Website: home-depot
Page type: account-dashboard
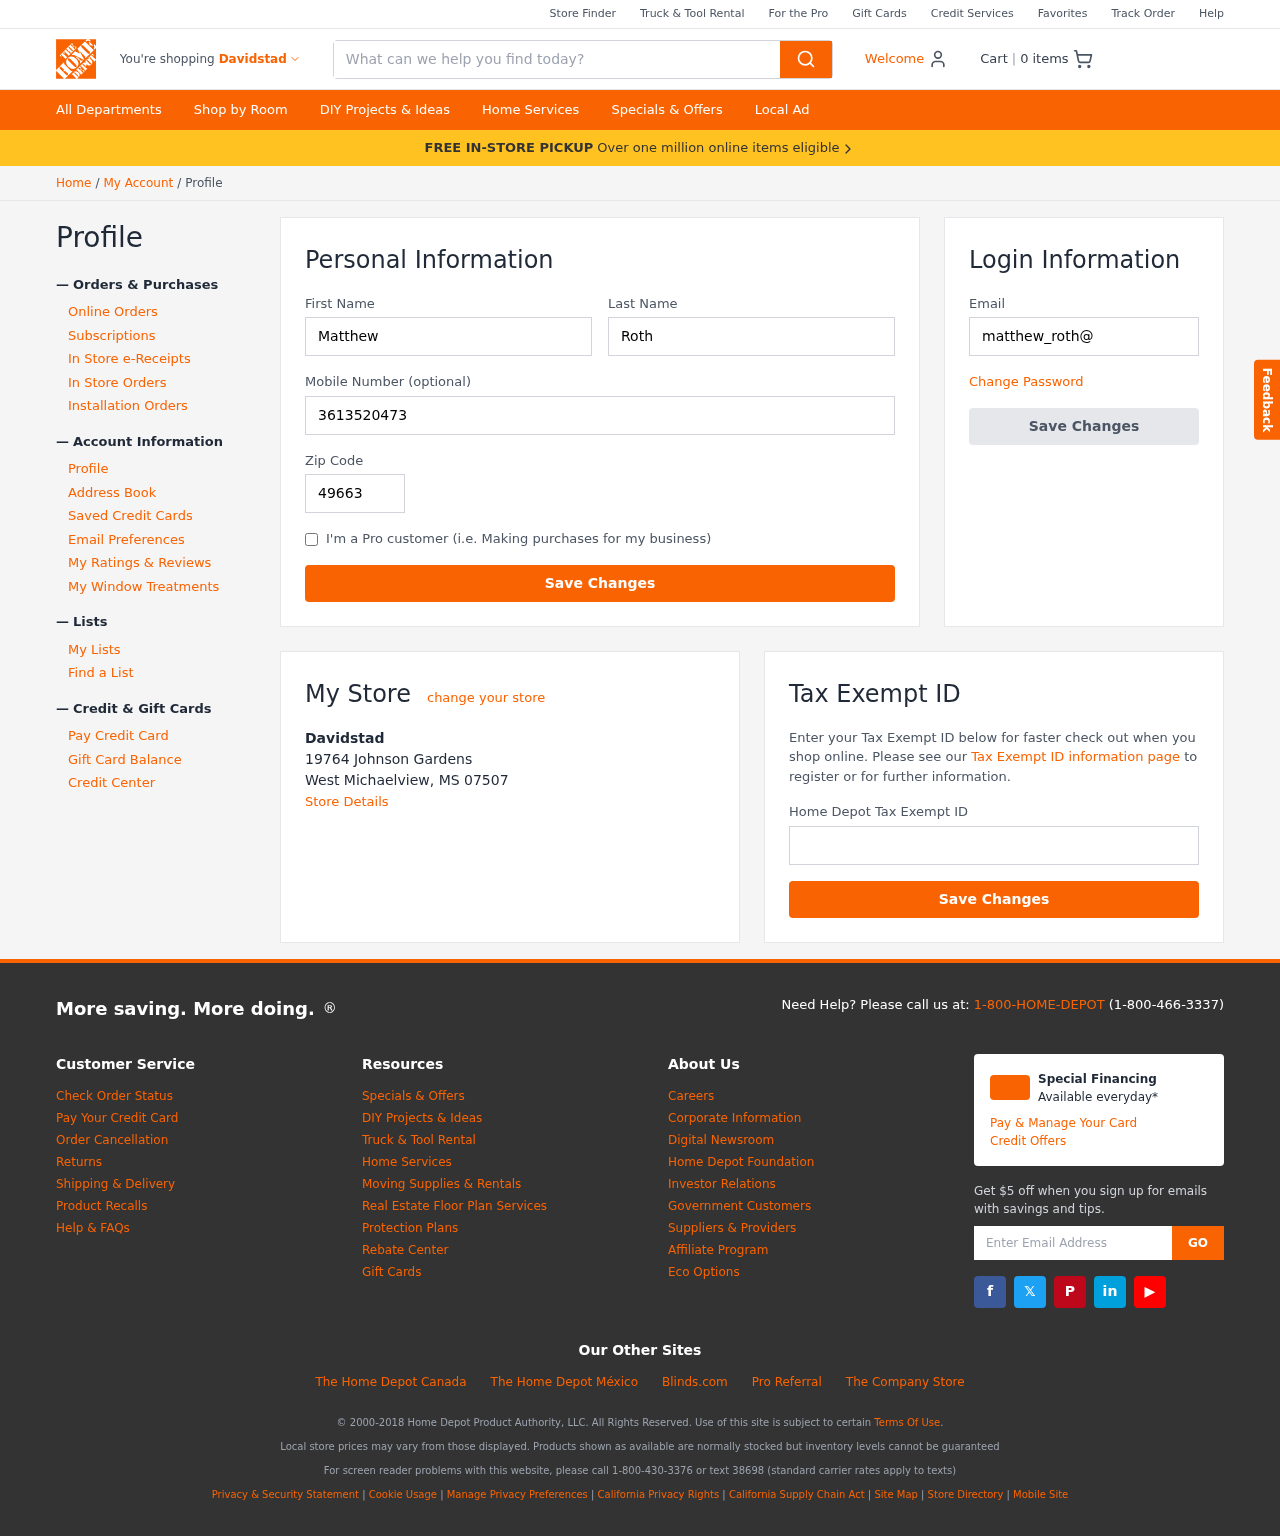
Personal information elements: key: PII_CITY
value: Davidstad
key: PII_EMAIL
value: matthew_roth@hotmail.com
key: PII_FIRSTNAME
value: Matthew
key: PII_LASTNAME
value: Roth
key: PII_LOCATION1_CITY_STATE_ZIP
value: West Michaelview, MS 07507
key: PII_LOCATION1_NAME
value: Davidstad
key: PII_LOCATION1_STREET
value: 19764 Johnson Gardens
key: PII_PHONE
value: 3613520473
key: PII_POSTCODE
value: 49663
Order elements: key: ORDER_NUM_ITEMS
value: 0
Search elements: key: HEADER_SEARCH
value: What can we help you find today?